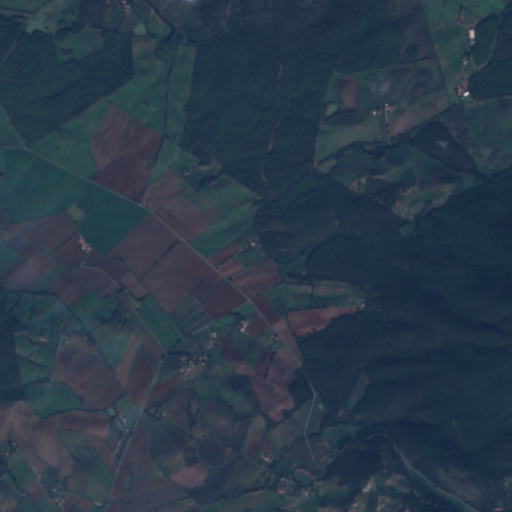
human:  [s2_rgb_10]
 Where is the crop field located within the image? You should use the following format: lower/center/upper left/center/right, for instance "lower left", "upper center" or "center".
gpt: The crop field is located in the lower left of the image.
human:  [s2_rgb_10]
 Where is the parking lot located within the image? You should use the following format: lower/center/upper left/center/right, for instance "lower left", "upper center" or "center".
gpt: The parking lot is located in the lower left of the image.
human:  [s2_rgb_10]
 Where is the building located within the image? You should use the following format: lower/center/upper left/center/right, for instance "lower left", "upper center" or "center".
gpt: There is no building in the image.